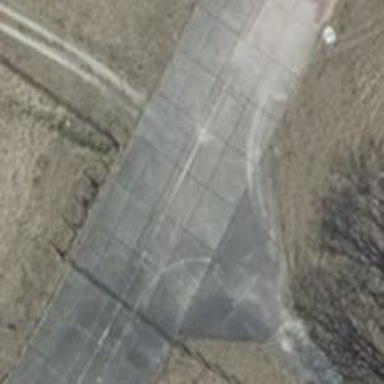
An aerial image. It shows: Service road with concrete surface.